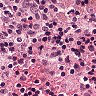
Metastatic tissue present: no